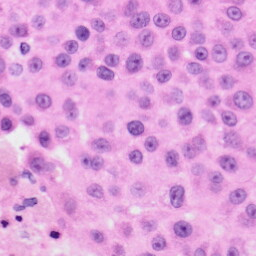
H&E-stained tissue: Skin